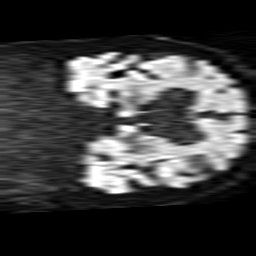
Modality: TRACE
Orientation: coronal
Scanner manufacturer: philips
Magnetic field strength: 1.5 T
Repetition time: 3.679 s
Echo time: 0.09411 s